Question: I wanted to implement a MiddleClick-To-Delete functionality, like most tabbed environments have, on my application which looks like this:

It's just a single form with a 'TabControl' that has 2x 'TabPage': ActiveItems and Archived Items.
Both of those pages contain their own 'TabControl', which the user can add as many 'TabPage' objects as they desire.
If the user has Active Items selected and they delete a tab, it deletes the correct one. If they delete a tab from Archived Items, it also deletes the correct one. If they move a tab from Active to Archived then delete it, it is removing the wrong tab. So in the screenshot above, you can't see Archived Items but there are 2 tabs there already. If I move 13571 from Active -> Archive, then delete it (tab #3, index #2), it removes tab #2, index #1.
'''
// Both the tcActive and tcArchived, the TabControls on tcRoot's two Active Items
// and Archived Items tab pages, subscribe to this event
private void tc_MouseDown(object sender, MouseEventArgs e)
{
if (e.Button != System.Windows.Forms.MouseButtons.Left)
tabPageClicked = e.Location;
if (e.Button == MouseButtons.Middle)
DeleteTab();
}
// Passes the TabControl and TabPageIndex to be deleted
private void DeleteTab()
{
int tpi = GetTabIndex(tabPageClicked);
if (tcActiveArchive.SelectedIndex.Equals(0))
DeleteTab(tcActive, tpi);
else
DeleteTab(tcArchived, tpi);
}
// Gets the TabPage index from either Active Items page or Archived Items page
private int GetTabIndex(Point p)
{
if (tcActiveArchive.SelectedIndex.Equals(0))
return tcActive.TabPages.IndexOf(tcActive.TabPages.Cast<TabPage>().Where((t, i) => tcActive.GetTabRect(i).Contains(p)).First());
else
return tcArchived.TabPages.IndexOf(tcArchived.TabPages.Cast<TabPage>().Where((t, i) => tcArchived.GetTabRect(i).Contains(p)).First());
}
// Actual removal of TabPage at index tabIndex from TabControl tc
private void DeleteTab(TabControl tc, int tabIndex)
{
lastDeleteWasActiveTab = (tcActiveArchive.SelectedIndex.Equals(0));
//Tab object just stores a string, string[] and bool
Tab deletedTab = new Tab(tc.TabPages[tabIndex].Text, ((TextBox)tc.TabPages[tabIndex].Controls[0]).Lines, lastDeleteWasActiveTab);
if (lastDeleteWasActiveTab)
{
deletedActiveTabs.Push(deletedTab);
filesToDelete.Add(mantisDir + tc.TabPages[tabIndex].Text + ".txt");
}
else
{
deletedArchiveTabs.Push(deletedTab);
filesToDelete.Add(archiveDir + tc.TabPages[tabIndex].Text + ".txt");
}
tc.TabPages.RemoveAt(tabIndex);
//Try to select the tab to the right of the one that was deleted
if (tc.TabPages.Count >= tabIndex + 1)
tc.SelectedIndex = tabIndex;
else
tc.SelectedIndex = tabIndex - 1;
undoQueue.Push((lastDeleteWasActiveTab) ? UndoEventType.DeleteActive : UndoEventType.DeleteArchive);
}
'''
Stepping through the code for the condition described above:
- 'MouseDown'- 'DeleteTab()'- 'GetTabIndex'- 'DeleteTab(tcArchived, 2);'- 'Tab deletedTab'- 'tc.RemoveAt(2)'
Yet it deletes the second item, not the index 2. Absolutely cannot figure out what's wrong.
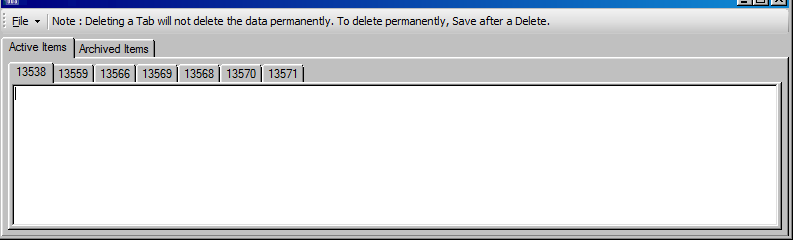
Answer: Changing this line:
'''
DeleteTab(TabControl tc, int tabIndex)
{
//other code
tc.TabPages.RemoveAt(tabIndex);
}
'''
To:
'''
TabPage tp = tc.TabPages[tabIndex];
tc.TabPages.Remove(tp);
'''
Seems like it works for the use case described in my original post, with minimal testing. But I'd like to know why 'RemoveAt(tabIndex)' isn't working.